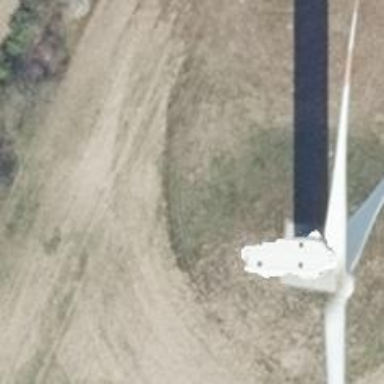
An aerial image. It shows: Wind generator using wind turbines of horizontal axis.